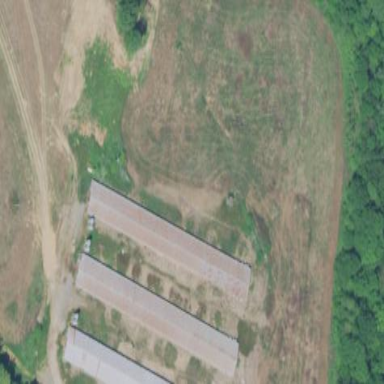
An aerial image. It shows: Farm auxiliary building.